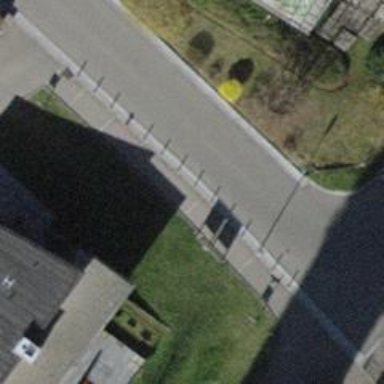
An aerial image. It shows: Bollard barrier.